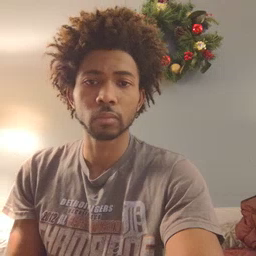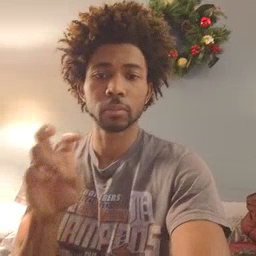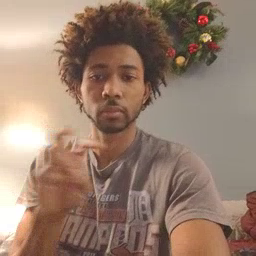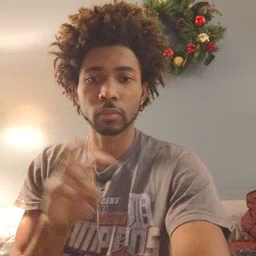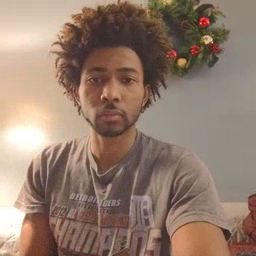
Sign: pizza